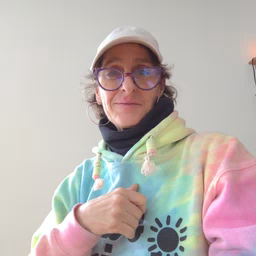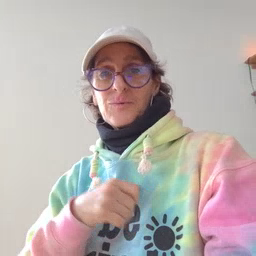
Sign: drop